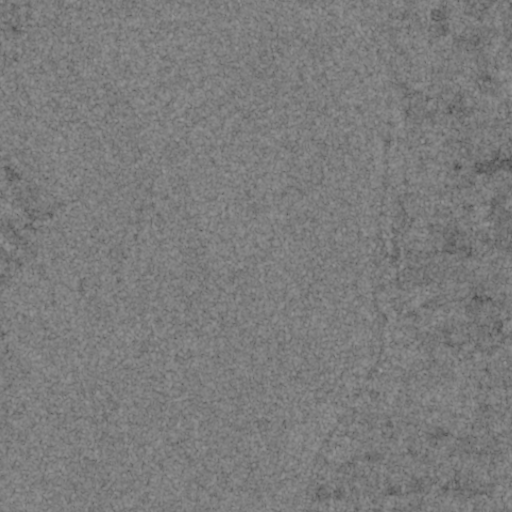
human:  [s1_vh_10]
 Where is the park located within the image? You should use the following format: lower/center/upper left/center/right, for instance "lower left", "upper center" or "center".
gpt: The park is located in the lower right of the image.
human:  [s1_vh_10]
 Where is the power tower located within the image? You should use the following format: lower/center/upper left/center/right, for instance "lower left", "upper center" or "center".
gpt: The power tower is located in the right of the image.
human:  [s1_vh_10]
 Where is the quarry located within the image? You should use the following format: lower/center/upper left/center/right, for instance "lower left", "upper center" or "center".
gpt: The quarry is located in the lower right of the image.
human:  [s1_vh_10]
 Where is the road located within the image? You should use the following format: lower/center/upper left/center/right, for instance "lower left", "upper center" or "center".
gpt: There is no road in the image.

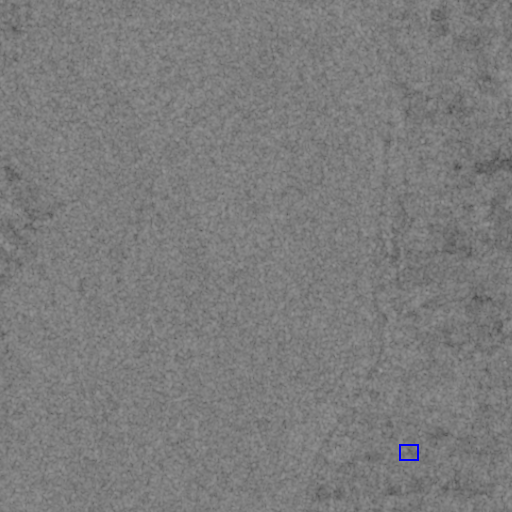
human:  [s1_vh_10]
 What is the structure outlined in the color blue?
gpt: The structure outlined in blue is a quarry.
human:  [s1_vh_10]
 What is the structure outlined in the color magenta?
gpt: There is no magenta outline.